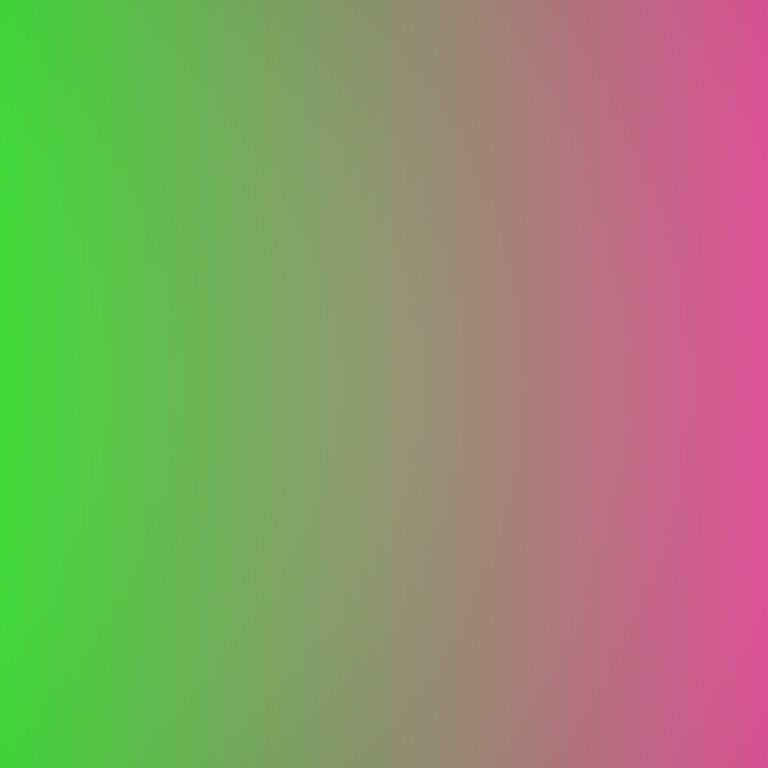
Abstract light effect, smooth gradient from vibrant green to soft pink, calm atmosphere, diffuse light, no room, no furniture, no objects.